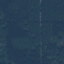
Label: Forest